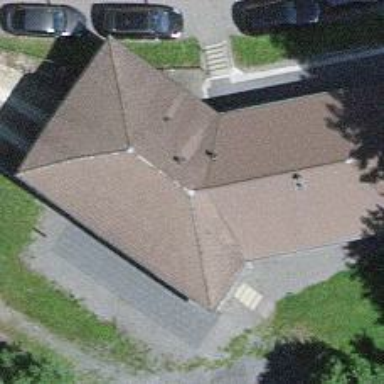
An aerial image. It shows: Cafe.